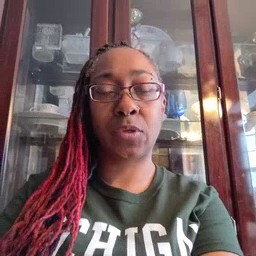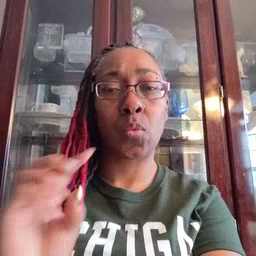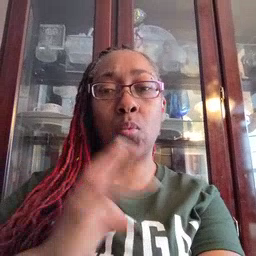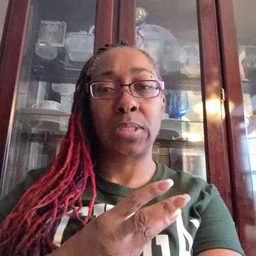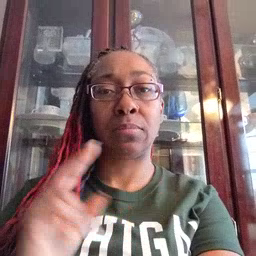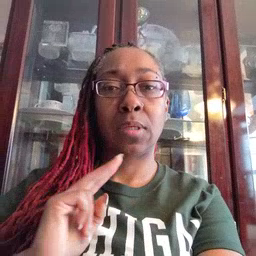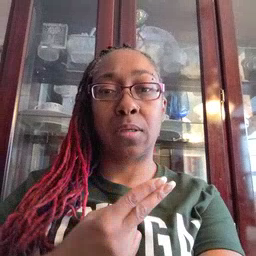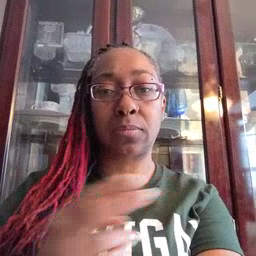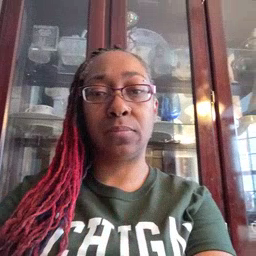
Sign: weus